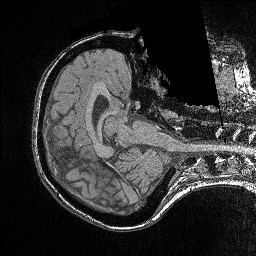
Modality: FLASH
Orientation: axial
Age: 31
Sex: female